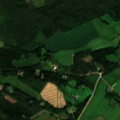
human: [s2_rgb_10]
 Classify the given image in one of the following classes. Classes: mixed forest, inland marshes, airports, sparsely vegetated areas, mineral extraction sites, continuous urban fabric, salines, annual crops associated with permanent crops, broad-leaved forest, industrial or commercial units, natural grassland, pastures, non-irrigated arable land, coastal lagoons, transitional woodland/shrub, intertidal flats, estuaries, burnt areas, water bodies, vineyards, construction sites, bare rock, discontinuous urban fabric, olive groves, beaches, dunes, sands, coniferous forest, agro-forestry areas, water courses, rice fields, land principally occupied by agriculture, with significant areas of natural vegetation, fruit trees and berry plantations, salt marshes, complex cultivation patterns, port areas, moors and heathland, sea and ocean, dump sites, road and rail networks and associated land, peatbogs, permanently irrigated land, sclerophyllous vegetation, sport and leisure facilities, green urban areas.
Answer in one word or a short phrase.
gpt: non-irrigated arable land, land principally occupied by agriculture, with significant areas of natural vegetation, coniferous forest, mixed forest, transitional woodland/shrub